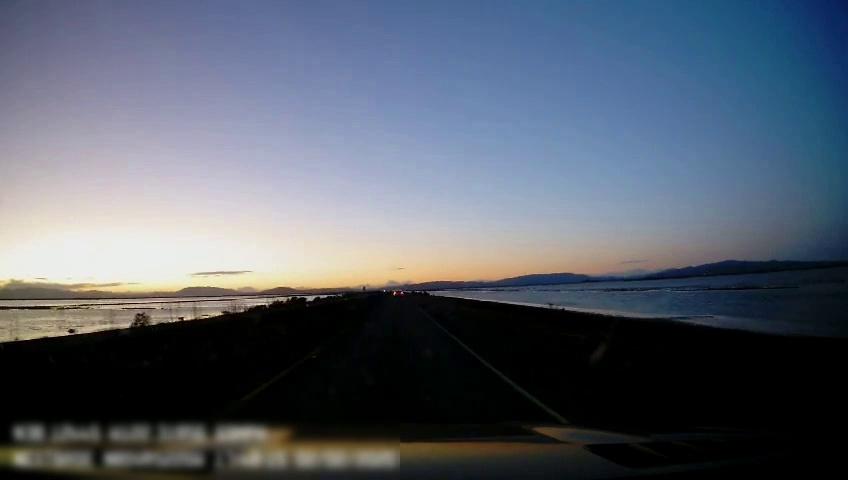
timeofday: Dusk/Dawn/Twilight
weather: Sunny
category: Drivable Space
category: Vehicles | Car
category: Lanes | Current Lane
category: Lanes | Current Lane